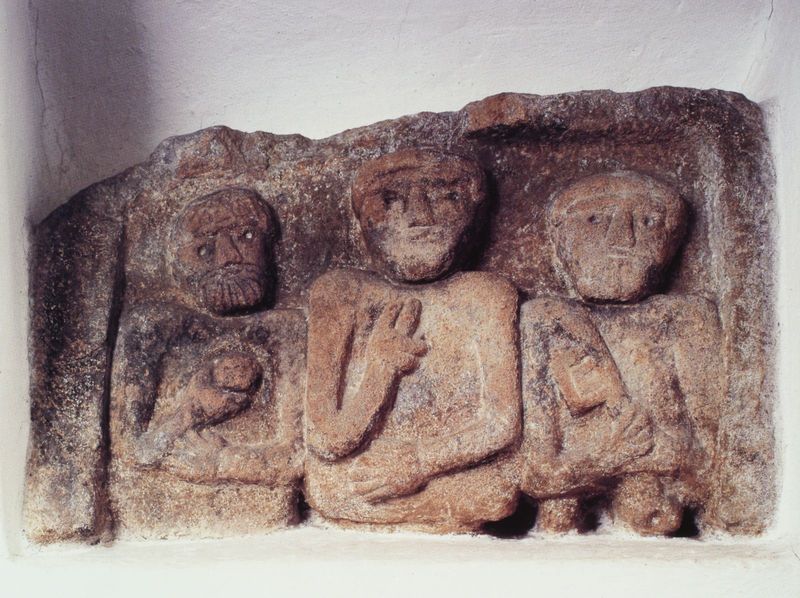
Titel: Christus zwischen Stephanus und Petrus, vom alten Stephansmünster
Institution: Brixen, Diözesanmuseum
Schlagwörter: menschen, ausschnitt, braun, finger, köpfe, mund, männer, nase, weiss, rot, bart, augen, gesicht, halten, rahmen, stein, tragen, hände, haare, drei, frontal, relief, rand, figuren, detail, foto, buch, dose, kachel, christus, jesus, antik, segen, segnen, petrus, apostel, gaben, archaisch, halbrelief, verwittert, schwören, schwurhand, heiige